Question: I try to change a button class when i click it, from jQuery. I use .removeClass and .addClass
but in Chrome and IE 9 my image is not displayed.
'''
<script type="text/javascript">
$(document).ready(
function () {
$('#myButton').click(
function () {
$('#myButton').removeClass('forgetPass').addClass('forgetPassoff');
});
});
</script>
.forgetPass
{
background-image:url("http://login.mywai.de/DCILogin/Images/Send_Button.png");
border: 0px;
width: 89px;
height: 21px;
}
.forgetPassoff
{
background-image:url("http://login.mywai.de/DCILogin/Images/Send_Button_off.png");
border: 0px;
width: 89px;
height: 21px;
}
<input type="submit" value="" class="forgetPass" id="myButton" />
'''
I use jQuery 1.6.2.
This is what i get instead of images:
Thank you.
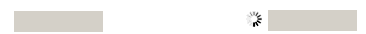
Answer: Narnian solution solved my problem: "I'm wondering a few things... if you can use show() and hide() instead or if on page load, you had both classes already assigned and then you switched them immediately."
> HTML Code
'''
<input type="submit" value="" class="forgetPass" id="myButton" />
<input type="button" value="" class="forgetPassoff" id="myButtonOff" />
'''
> jQuery Code
'''
$(document).ready(
function () {
$('#myButton').click(
function () {
$('#myButton').hide();
$('#myButtonOff').show();
});
});
'''
> CSS Code
'''
.forgetPass
{
background-image:url("http://login.mywai.de/DCILogin/Images/Send_Button.png");
border: 0px;
width: 89px;
height: 21px;
vertical-align:middle;
}
.forgetPassoff
{
background-image:url("http://login.mywai.de/DCILogin/Images/Send_Button_off.png");
border: 0px;
width: 89px;
height: 21px;
vertical-align:middle;
}
'''